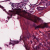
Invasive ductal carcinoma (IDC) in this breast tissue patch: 1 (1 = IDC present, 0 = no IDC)